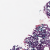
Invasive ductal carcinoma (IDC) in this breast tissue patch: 0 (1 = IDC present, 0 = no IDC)